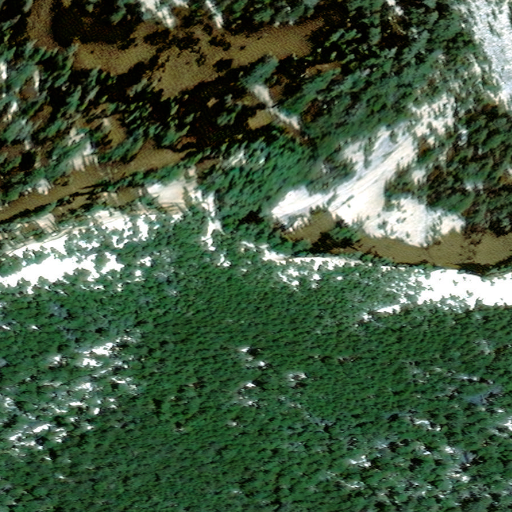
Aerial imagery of mountain in Alaska named Tangent Peak containing only unknown